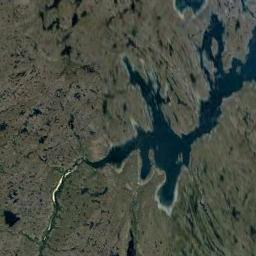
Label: wetland